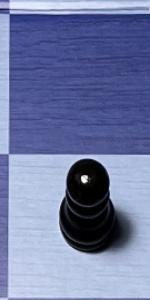
Label: Pawn_Black